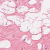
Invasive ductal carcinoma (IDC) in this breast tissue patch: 0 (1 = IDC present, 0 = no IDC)